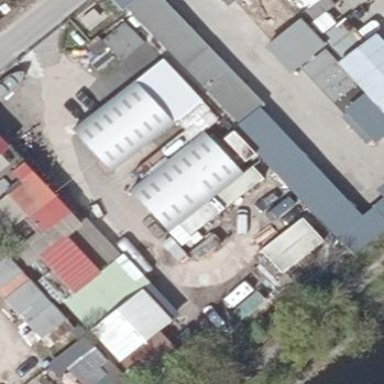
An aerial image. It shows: Warehouse.